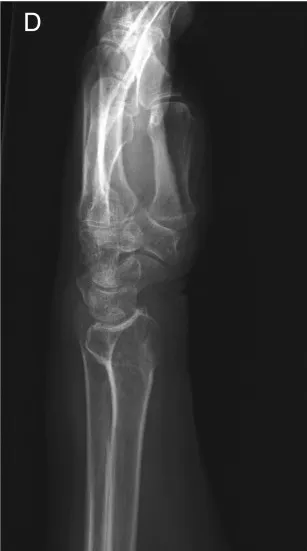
Radiographs showed bilateral distal radius fractures. According to the Arbeitsgemeinschaft fur Osteosynthesefragen (AO) classification, right side is A3 and left side is A1. D: Left side, lateral view.
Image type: radiology (x_ray)